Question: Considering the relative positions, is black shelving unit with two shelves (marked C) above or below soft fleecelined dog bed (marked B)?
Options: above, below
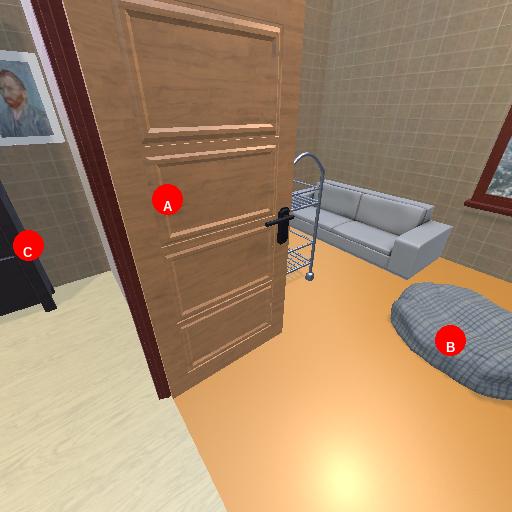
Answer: above